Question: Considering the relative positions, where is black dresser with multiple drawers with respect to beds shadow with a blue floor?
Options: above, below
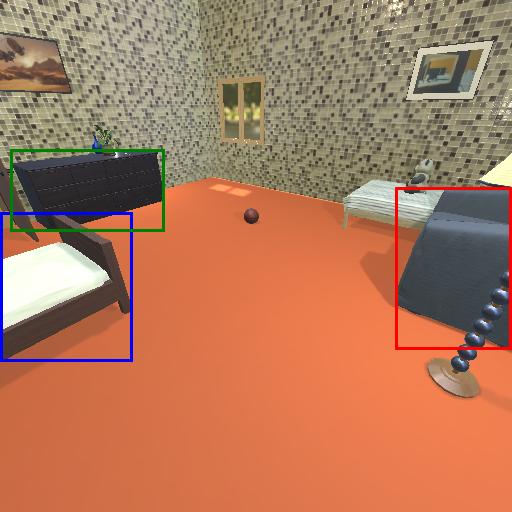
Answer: above